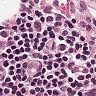
Metastatic tissue present: no